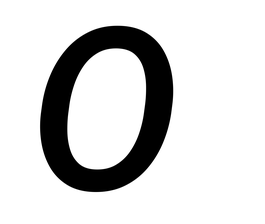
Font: Roboto-Italic_Medium_Italic